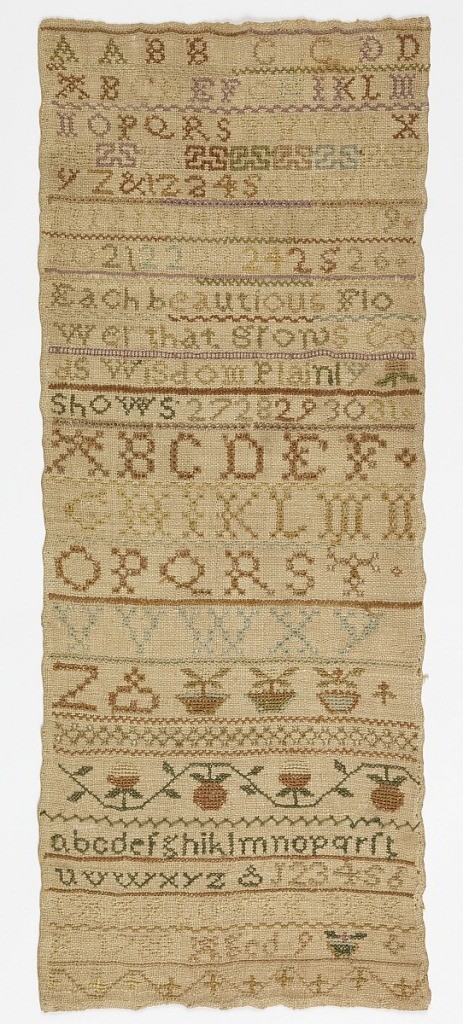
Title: Sampler
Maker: Charlotte Spier, American
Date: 1788
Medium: silk embroidery on linen foundation Technique: embroidered in eye, counted cross, herringbone and overcasting stitches on plain weave foundation
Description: Long vertically rectangular sampler with a verse, three alphabets, two sets of numerals and two floral bands arranged in rows. The verse reads:
Each beautious Flower that grows
Gods Wisdom Plainly shows
Signed Charlotte Spier 1788 Aged 9